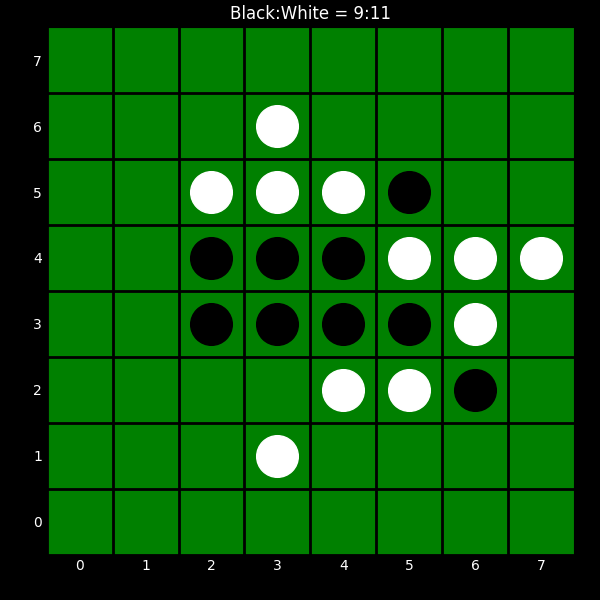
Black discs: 9
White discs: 11